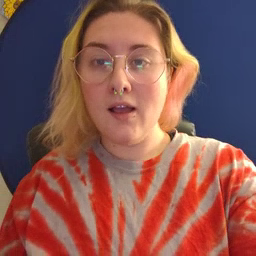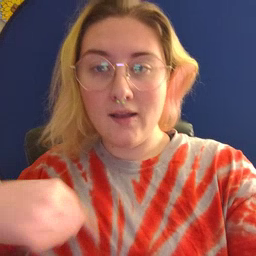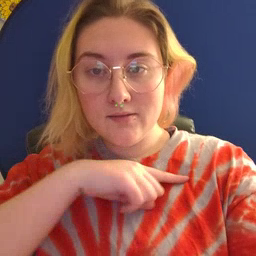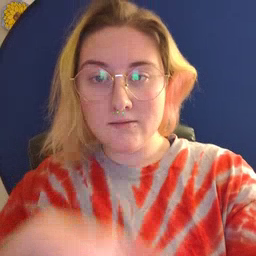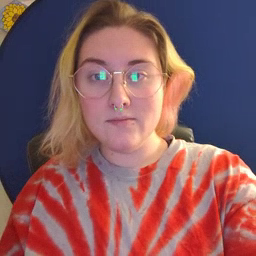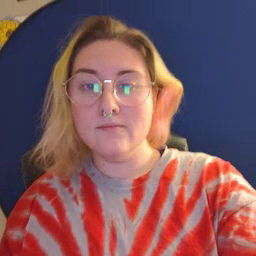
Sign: weus